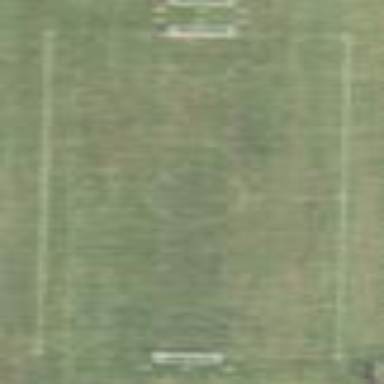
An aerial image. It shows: Soccer pitch for leisure land activities.